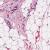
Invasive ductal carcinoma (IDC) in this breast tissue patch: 1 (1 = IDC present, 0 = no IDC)